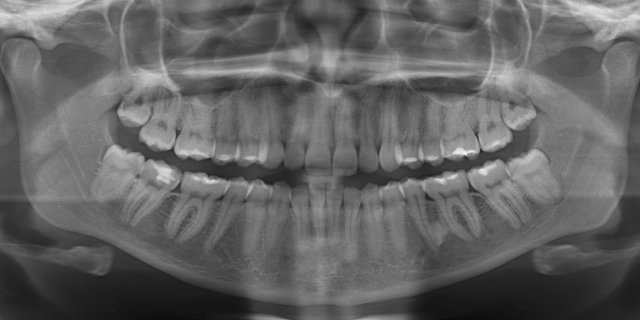
adult